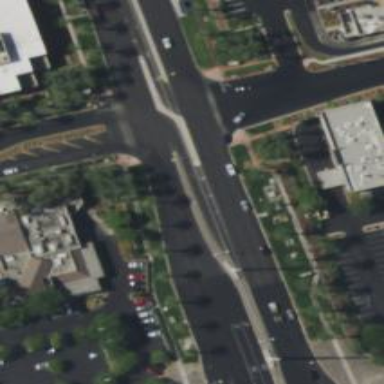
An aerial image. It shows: Asphalt road with secondary link designation.